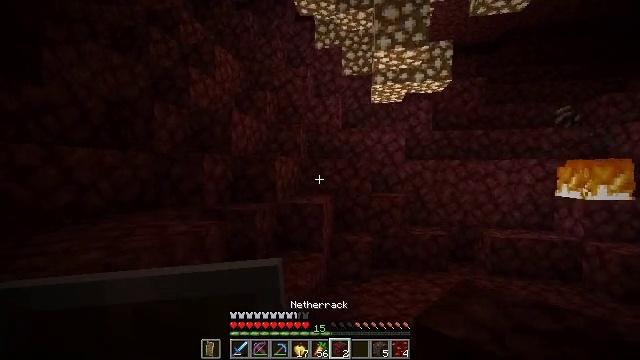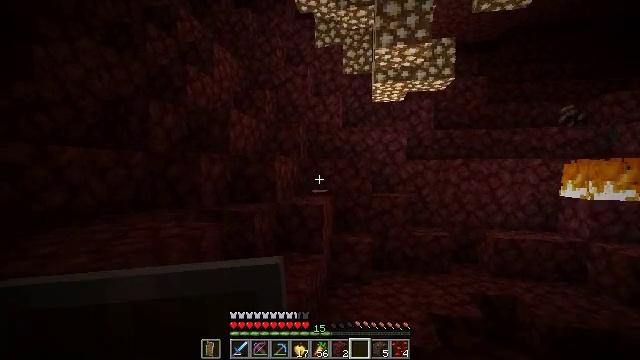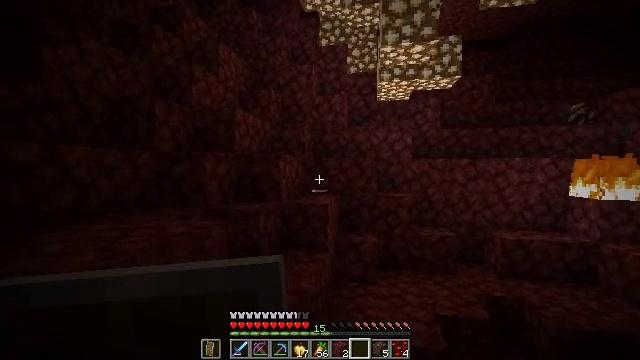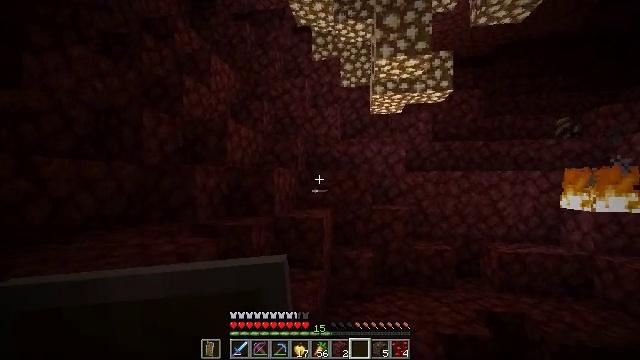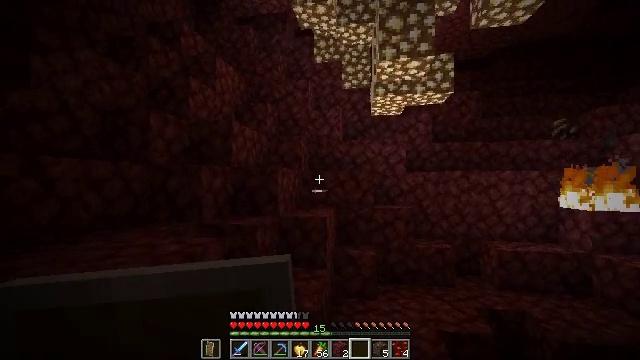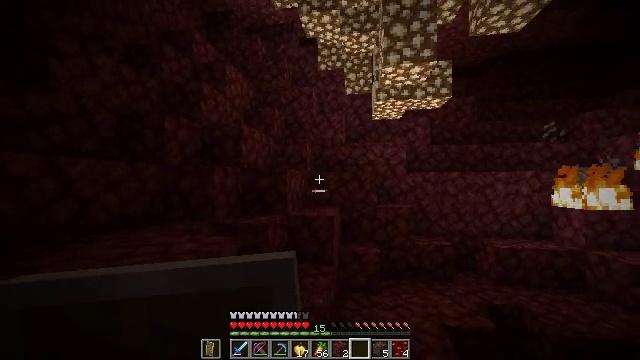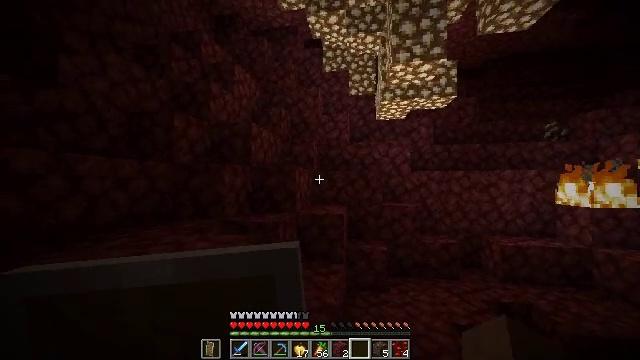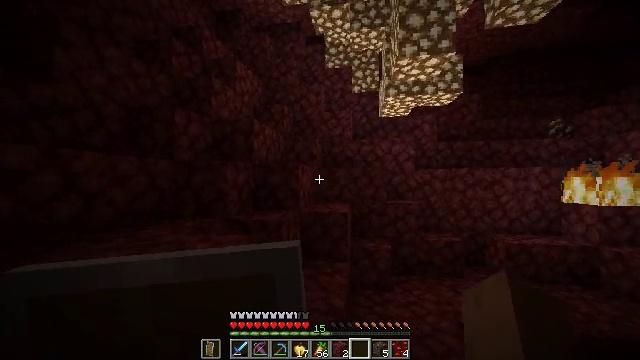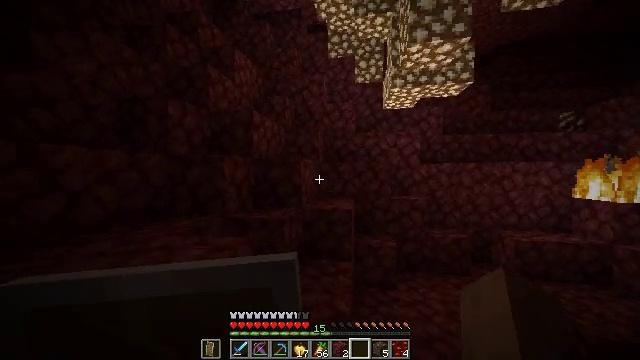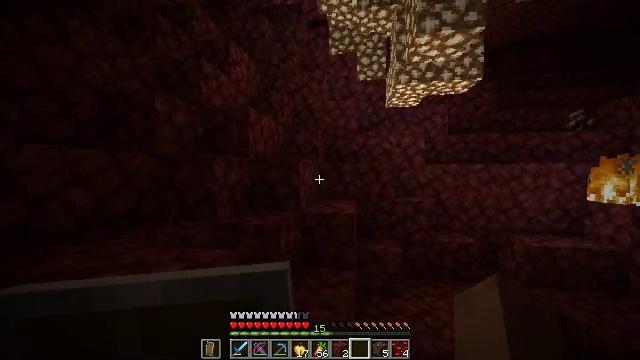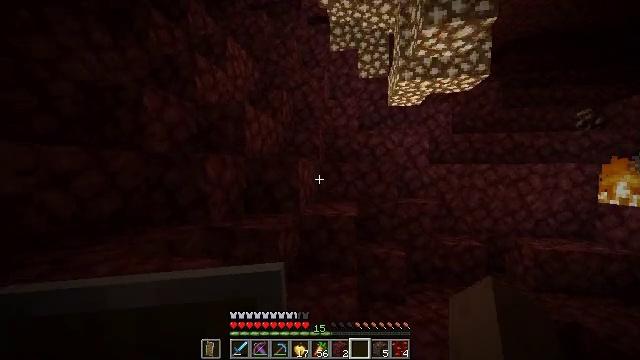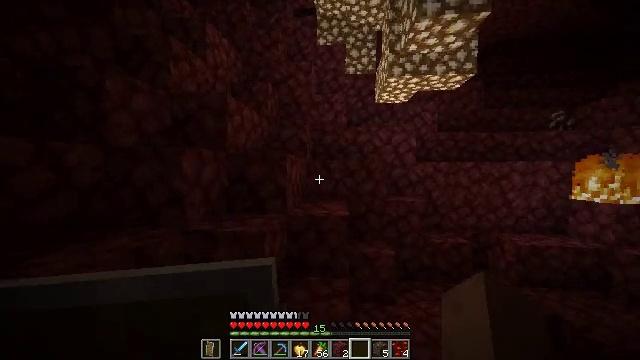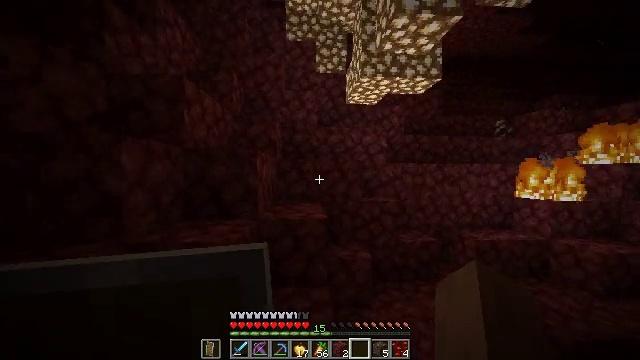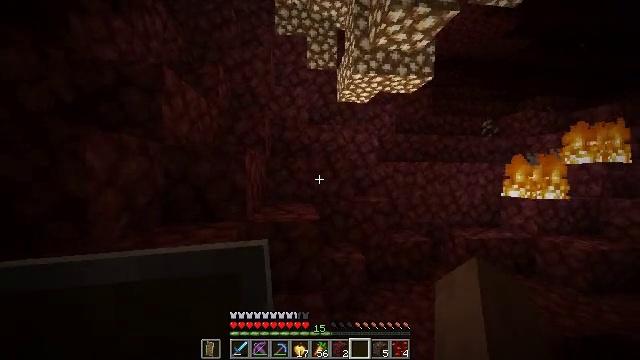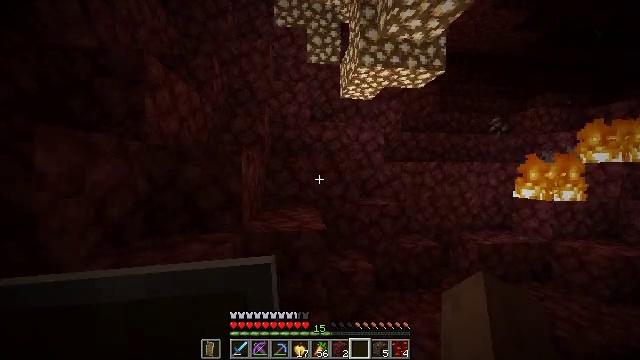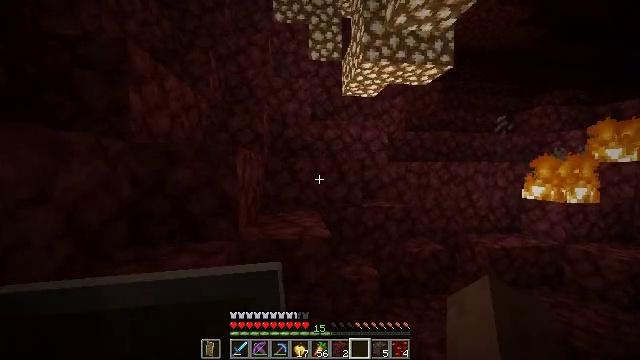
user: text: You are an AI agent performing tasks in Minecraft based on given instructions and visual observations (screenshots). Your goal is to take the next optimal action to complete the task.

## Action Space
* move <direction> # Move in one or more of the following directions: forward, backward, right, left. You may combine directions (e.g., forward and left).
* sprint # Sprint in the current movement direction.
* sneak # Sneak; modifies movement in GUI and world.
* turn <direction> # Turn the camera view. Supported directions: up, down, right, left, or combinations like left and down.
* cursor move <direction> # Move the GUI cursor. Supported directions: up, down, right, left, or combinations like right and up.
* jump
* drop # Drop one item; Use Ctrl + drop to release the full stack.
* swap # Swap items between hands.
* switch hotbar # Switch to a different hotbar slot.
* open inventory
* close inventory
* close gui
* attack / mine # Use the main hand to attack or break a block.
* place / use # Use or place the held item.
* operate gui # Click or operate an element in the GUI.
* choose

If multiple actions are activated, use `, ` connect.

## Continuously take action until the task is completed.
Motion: motion action
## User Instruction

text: Mine the glowstone in the Nether.
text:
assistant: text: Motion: no_op
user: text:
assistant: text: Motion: turn left
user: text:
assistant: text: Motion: move forward and move left, turn right and up
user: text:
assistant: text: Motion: move forward and move left
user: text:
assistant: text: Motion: move forward and move left
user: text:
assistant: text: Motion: move forward
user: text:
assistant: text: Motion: move forward
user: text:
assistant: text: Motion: move forward, turn down
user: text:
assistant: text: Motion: move forward
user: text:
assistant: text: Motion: move forward and move left
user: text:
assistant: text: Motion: move forward and move left, turn right
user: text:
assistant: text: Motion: move forward, turn right
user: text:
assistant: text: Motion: move forward, turn right
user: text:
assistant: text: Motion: move forward
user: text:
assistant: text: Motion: move forward
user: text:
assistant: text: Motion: move forward
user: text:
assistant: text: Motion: move forward
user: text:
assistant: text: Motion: move forward
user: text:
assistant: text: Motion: move forward, turn left
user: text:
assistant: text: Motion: move forward
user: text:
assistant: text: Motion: move forward
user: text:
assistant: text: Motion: move forward, jump
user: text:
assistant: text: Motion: move forward, jump
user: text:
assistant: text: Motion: move forward and move left, turn right and up, jump
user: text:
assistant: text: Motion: move forward and move left, turn right and up
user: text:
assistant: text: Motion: move forward and move left, turn right and up
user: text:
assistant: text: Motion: turn right and up
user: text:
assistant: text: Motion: turn right and up
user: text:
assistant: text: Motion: turn right and up
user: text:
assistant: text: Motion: attack / mine